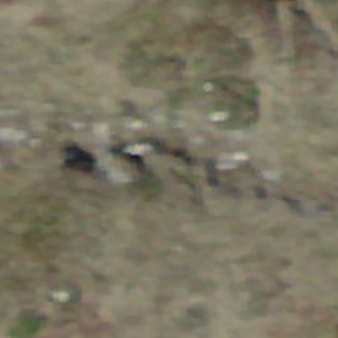
Label: other